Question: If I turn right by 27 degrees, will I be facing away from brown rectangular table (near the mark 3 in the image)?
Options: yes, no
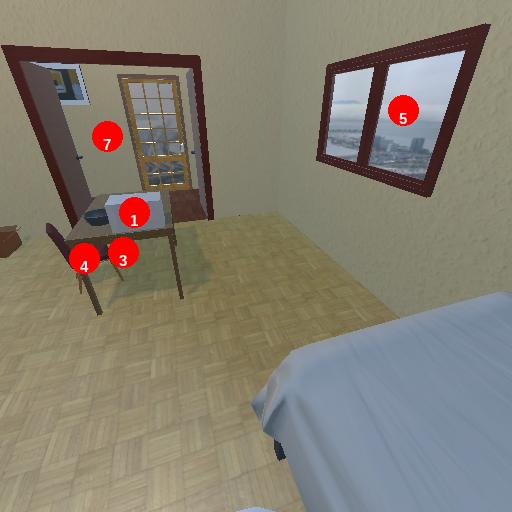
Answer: yes